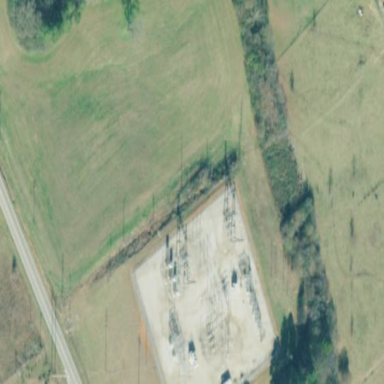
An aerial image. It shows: Distribution power substation secured by fence.